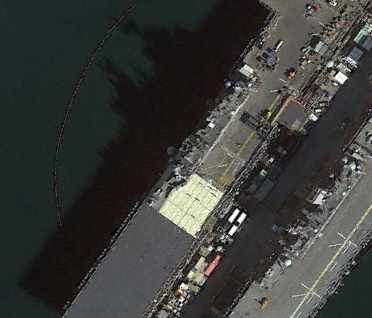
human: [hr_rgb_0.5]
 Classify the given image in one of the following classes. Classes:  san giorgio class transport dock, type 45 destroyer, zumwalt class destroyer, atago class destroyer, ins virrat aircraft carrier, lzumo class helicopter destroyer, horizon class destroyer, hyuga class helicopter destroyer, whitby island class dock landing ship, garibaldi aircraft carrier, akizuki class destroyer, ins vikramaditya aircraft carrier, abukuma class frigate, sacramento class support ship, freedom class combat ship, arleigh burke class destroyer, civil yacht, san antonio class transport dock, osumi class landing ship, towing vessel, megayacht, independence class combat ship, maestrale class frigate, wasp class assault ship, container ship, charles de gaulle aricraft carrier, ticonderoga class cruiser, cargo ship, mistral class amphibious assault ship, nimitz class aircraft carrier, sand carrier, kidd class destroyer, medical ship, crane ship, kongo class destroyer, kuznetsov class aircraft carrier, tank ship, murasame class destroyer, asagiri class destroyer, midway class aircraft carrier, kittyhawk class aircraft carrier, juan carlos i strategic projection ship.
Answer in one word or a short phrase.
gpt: Wasp class assault ship